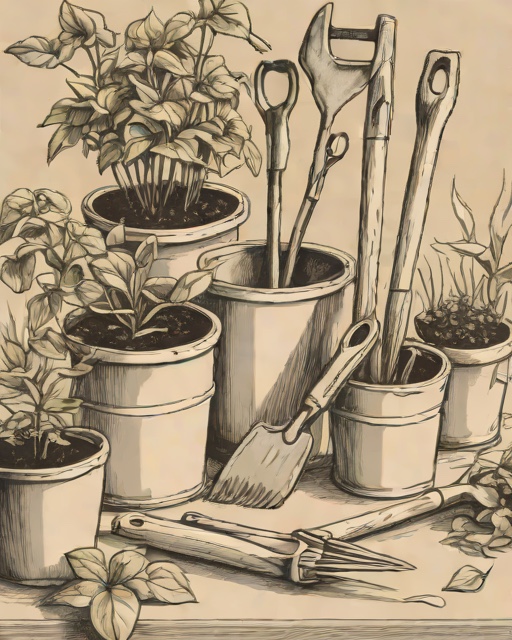
Category: Spring